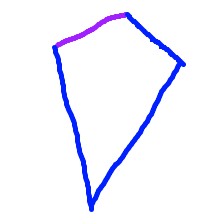
Shape: kite